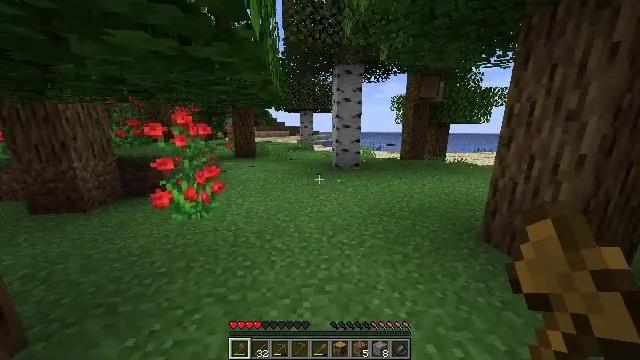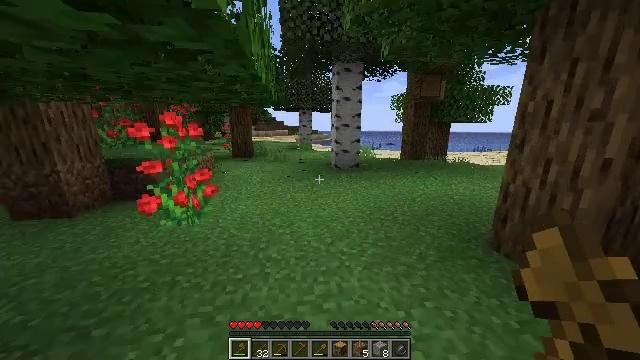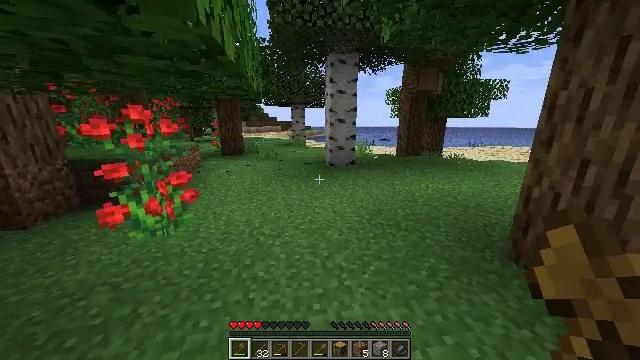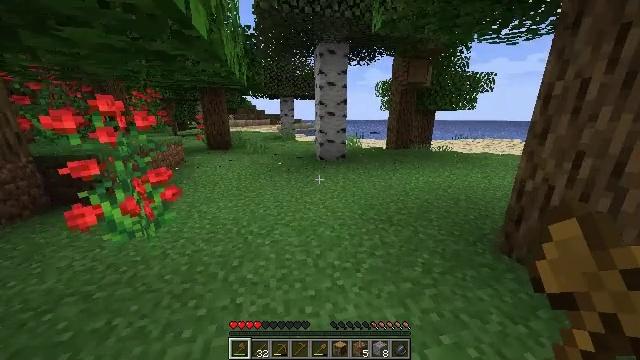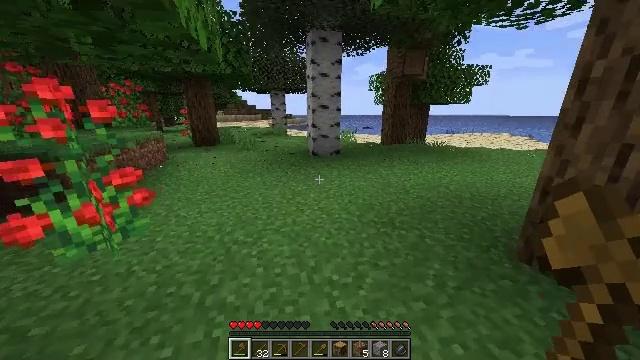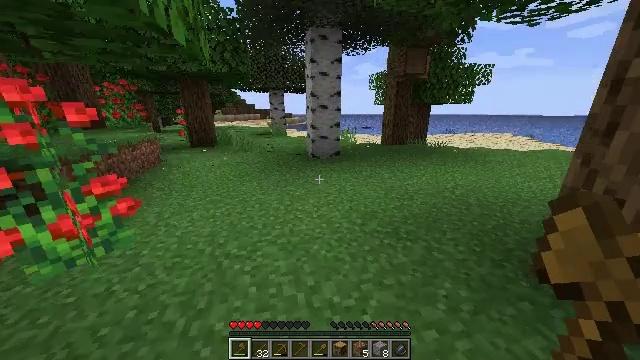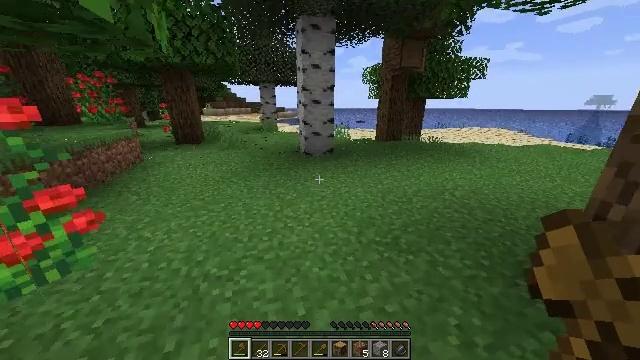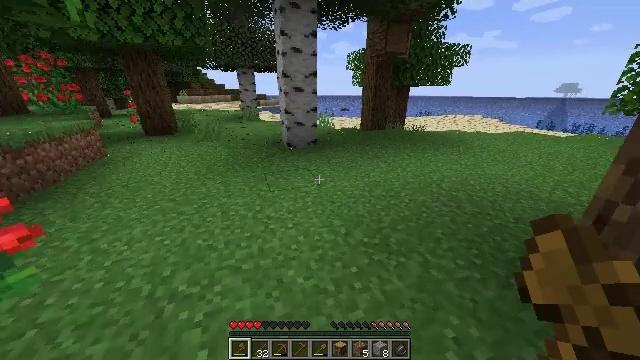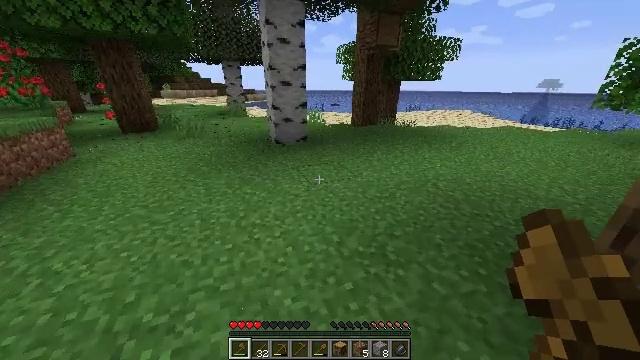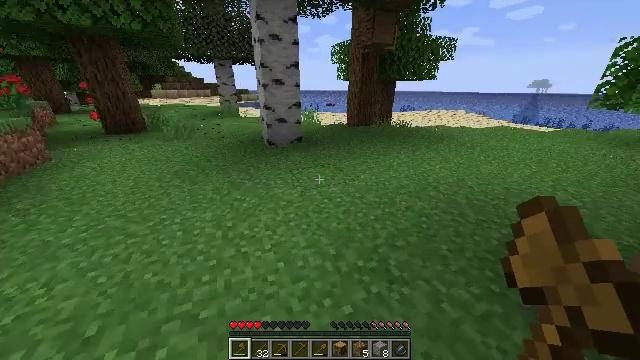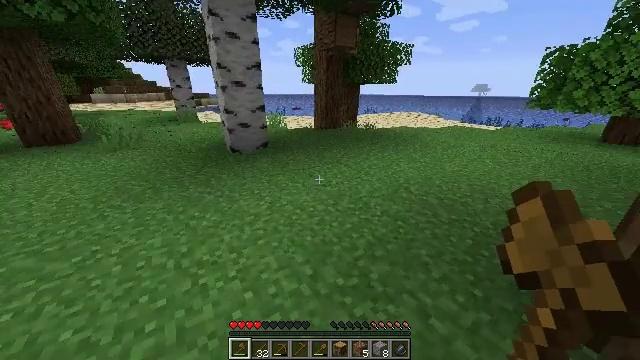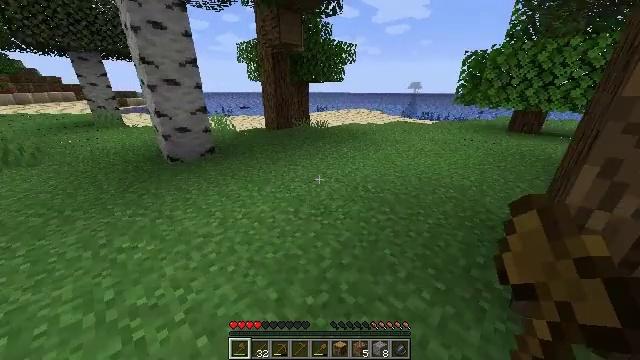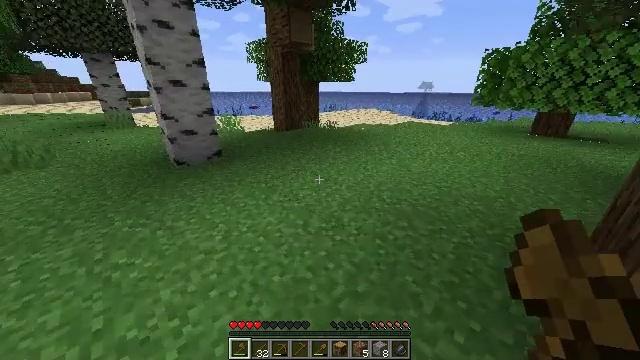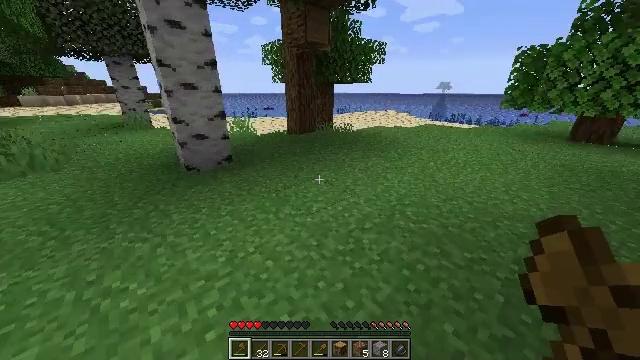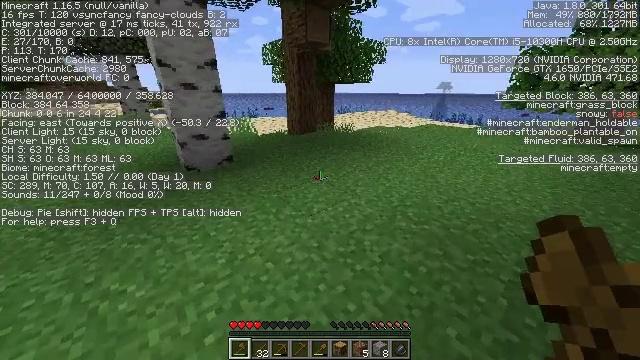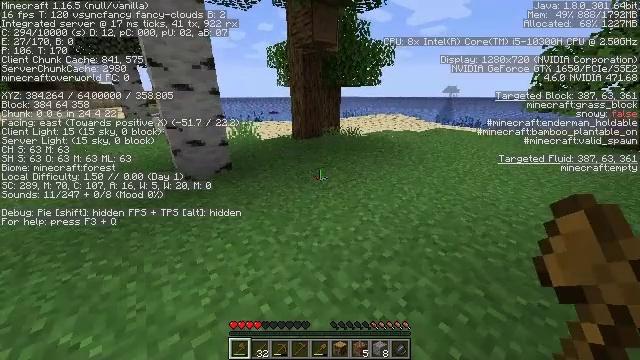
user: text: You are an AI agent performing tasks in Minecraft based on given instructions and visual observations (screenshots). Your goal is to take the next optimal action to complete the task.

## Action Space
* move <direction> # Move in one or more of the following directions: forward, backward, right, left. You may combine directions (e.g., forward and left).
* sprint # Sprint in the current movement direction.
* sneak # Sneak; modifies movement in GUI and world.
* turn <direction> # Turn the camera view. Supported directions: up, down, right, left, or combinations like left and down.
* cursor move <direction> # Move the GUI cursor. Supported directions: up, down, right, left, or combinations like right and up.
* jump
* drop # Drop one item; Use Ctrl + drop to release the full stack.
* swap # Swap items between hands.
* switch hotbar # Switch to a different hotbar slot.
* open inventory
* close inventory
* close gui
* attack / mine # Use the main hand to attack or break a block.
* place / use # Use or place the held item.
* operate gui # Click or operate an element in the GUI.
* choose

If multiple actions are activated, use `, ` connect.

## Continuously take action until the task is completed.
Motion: motion action
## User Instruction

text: Dig up some sand.
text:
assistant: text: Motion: move forward, sprint
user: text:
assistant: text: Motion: move forward, sprint, turn right and down
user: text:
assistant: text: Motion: move forward, sprint, turn right and down
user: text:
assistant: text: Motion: move forward, sprint, turn right and down
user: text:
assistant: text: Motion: move forward, sprint
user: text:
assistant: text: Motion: move forward, turn right and down
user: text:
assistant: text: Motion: move forward, turn right and down
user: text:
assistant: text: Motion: move forward, turn right and down
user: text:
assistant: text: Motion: move forward, turn right
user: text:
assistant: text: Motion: move forward, turn right
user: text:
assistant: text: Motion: move forward, turn right
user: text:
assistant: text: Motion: move forward, turn left
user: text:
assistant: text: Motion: move forward, turn left
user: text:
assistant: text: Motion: move forward
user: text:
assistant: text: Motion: move forward, turn left
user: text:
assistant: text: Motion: move forward, turn left
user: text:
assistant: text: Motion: move forward
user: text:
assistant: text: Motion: move forward
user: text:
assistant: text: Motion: move forward
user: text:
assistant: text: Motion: move forward
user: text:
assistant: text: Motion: move forward, turn right and up
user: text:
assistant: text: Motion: move forward, turn right
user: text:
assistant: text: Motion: move forward, turn right
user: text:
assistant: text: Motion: move forward, turn right
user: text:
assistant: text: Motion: move forward, turn right
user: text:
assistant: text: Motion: move forward, turn right
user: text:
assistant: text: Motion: move forward
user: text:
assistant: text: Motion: move forward
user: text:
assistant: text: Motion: move forward
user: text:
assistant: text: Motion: move forward